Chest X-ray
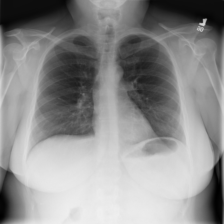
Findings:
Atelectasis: negative
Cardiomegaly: negative
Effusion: negative
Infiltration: positive
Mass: negative
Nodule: negative
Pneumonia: negative
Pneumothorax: negative
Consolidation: negative
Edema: negative
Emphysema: negative
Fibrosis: negative
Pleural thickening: negative
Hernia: negative